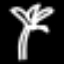
Label: palm tree